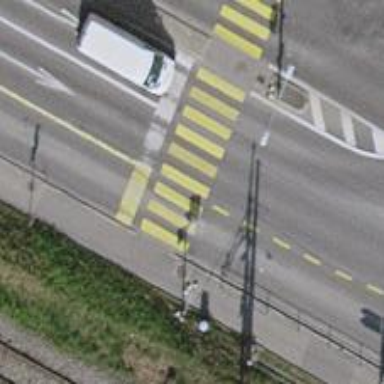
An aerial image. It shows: Road crossing with traffic signals and island.